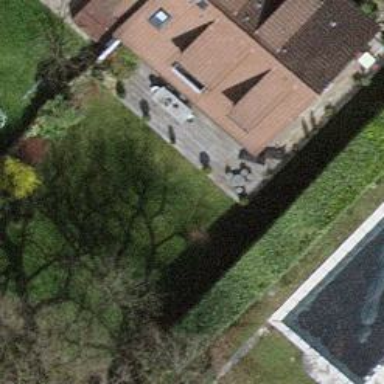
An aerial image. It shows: Garden enclosed by fence.